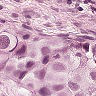
Metastatic tissue present: yes